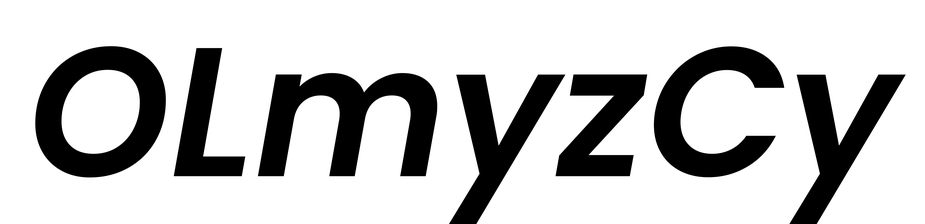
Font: Poppins-SemiBoldItalic